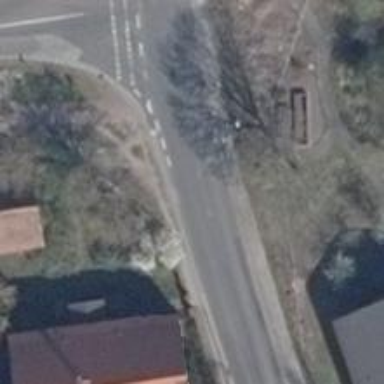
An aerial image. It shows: Secondary road with asphalt surface.